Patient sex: M
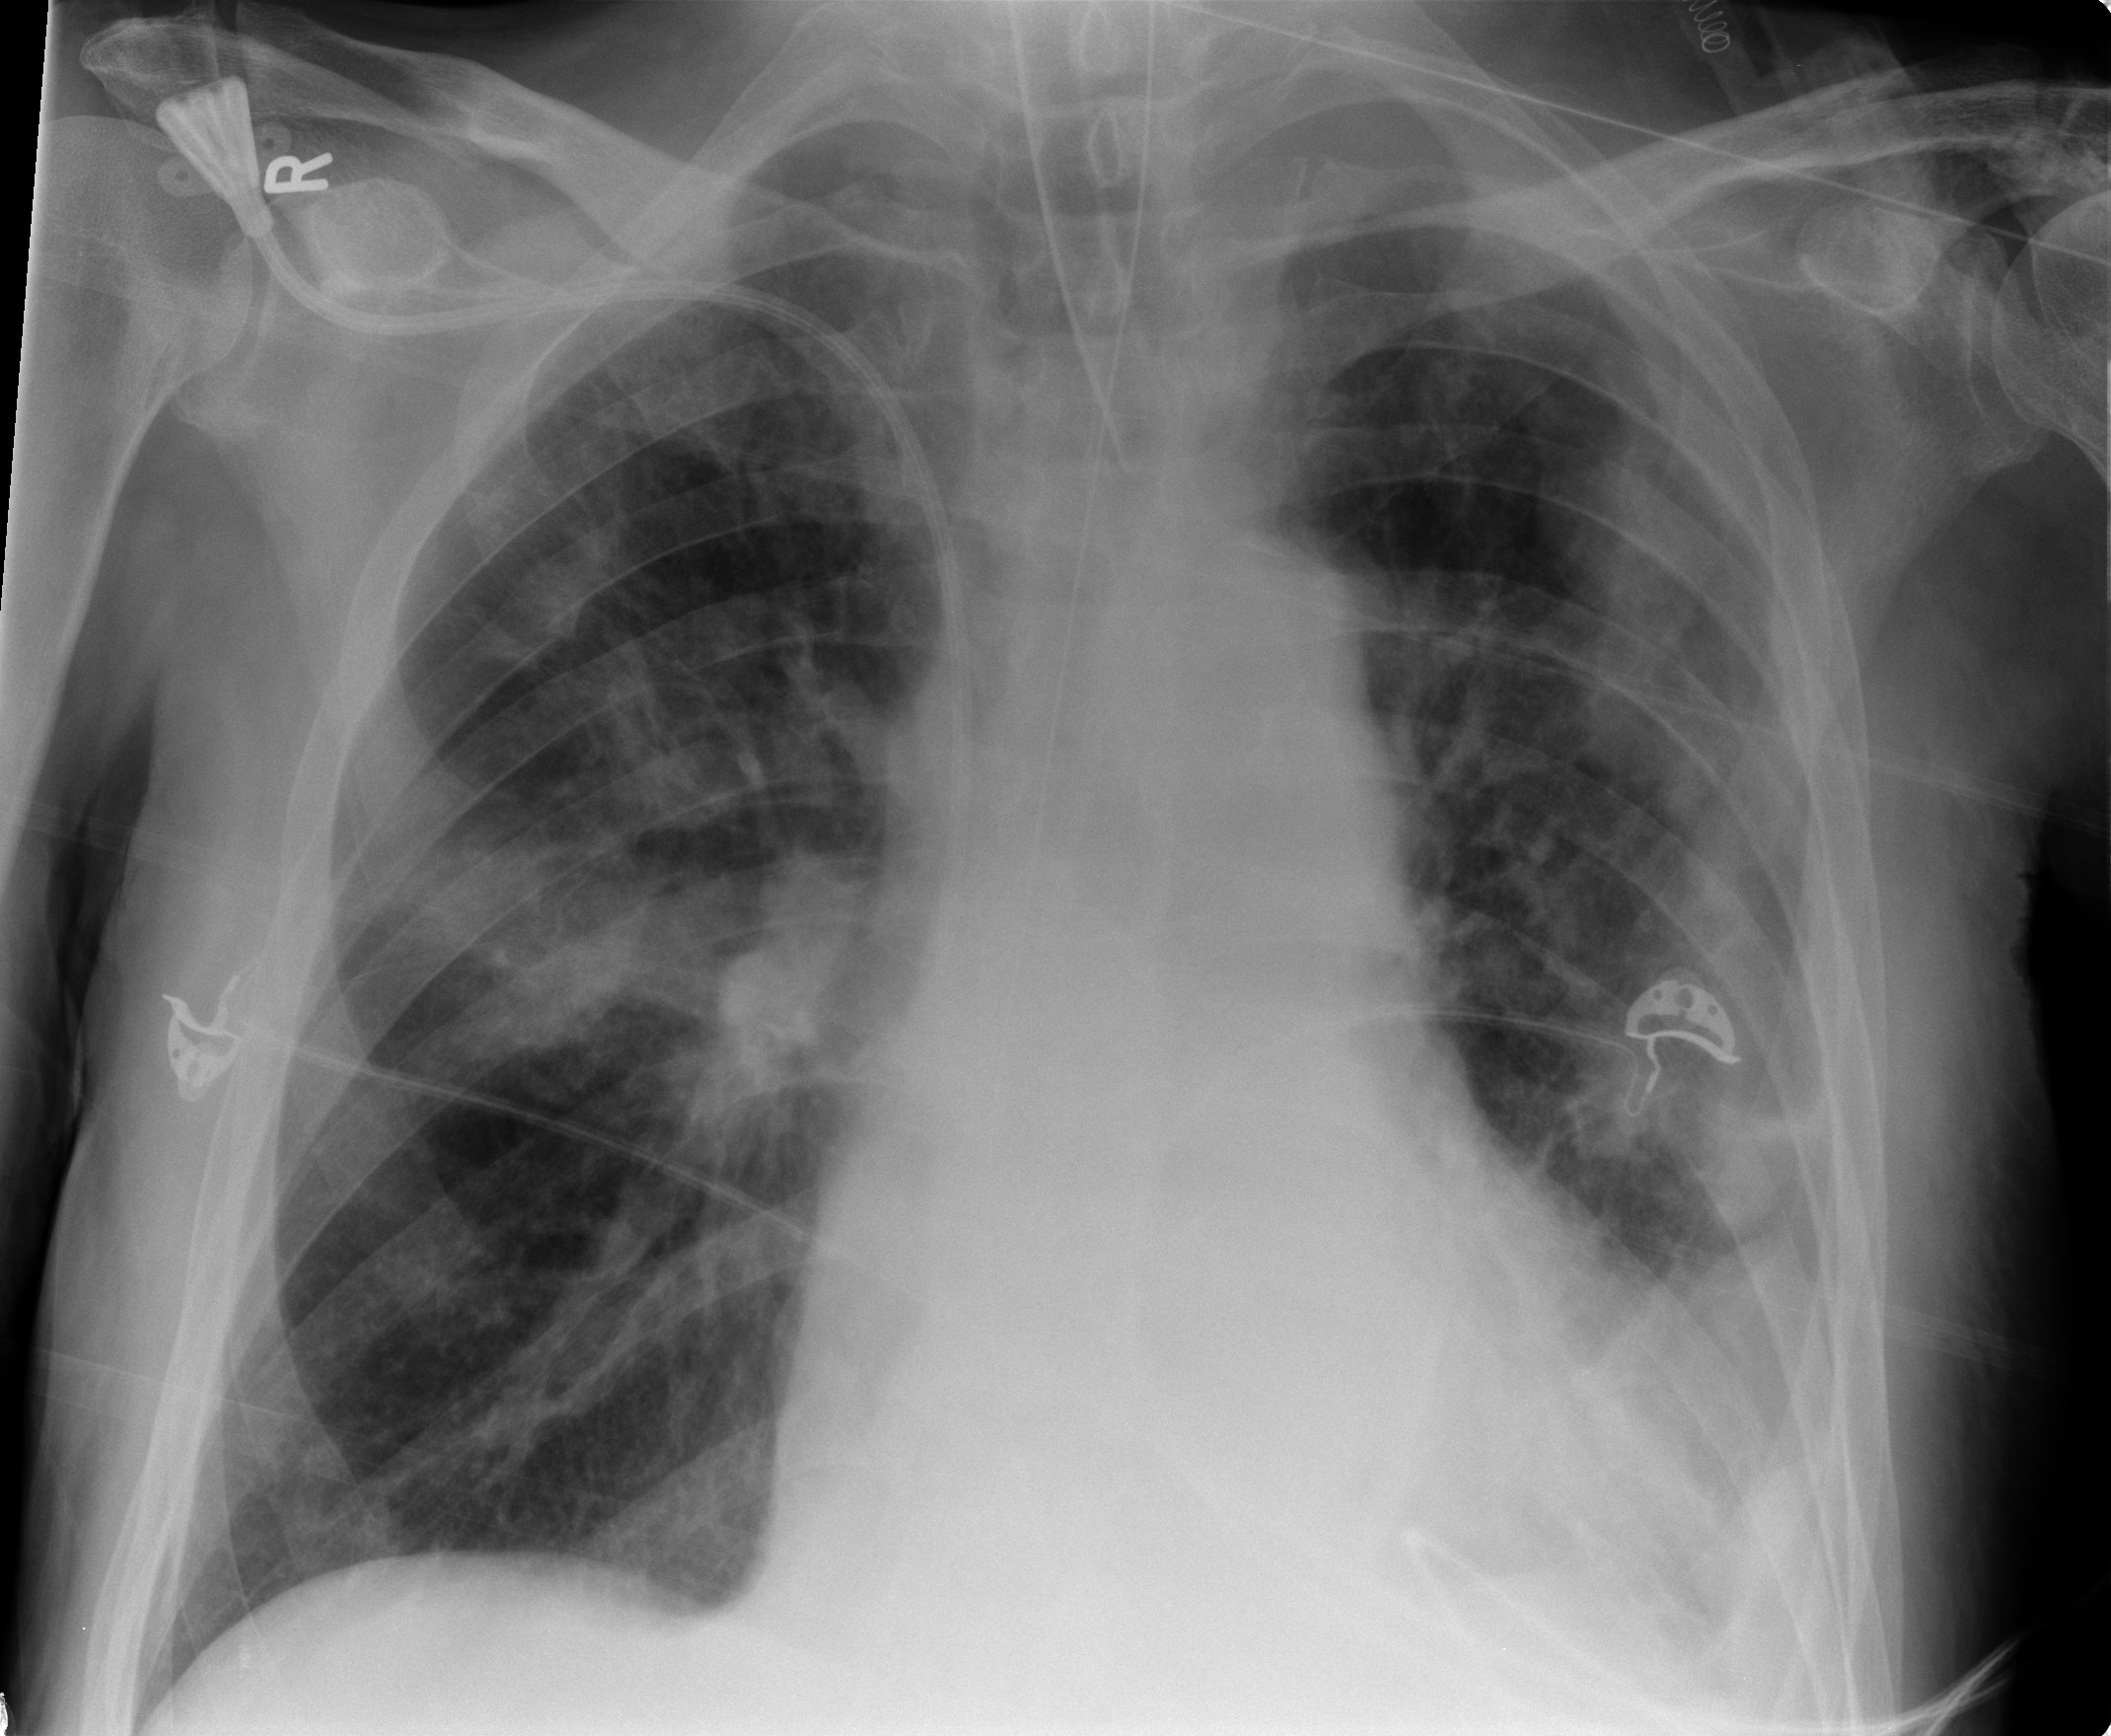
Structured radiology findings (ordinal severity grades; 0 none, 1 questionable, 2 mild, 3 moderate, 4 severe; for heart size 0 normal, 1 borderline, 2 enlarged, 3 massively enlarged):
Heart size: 2
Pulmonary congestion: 0
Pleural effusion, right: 0
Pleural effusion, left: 3
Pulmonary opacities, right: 3
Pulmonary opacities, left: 2
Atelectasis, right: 2
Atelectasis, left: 2